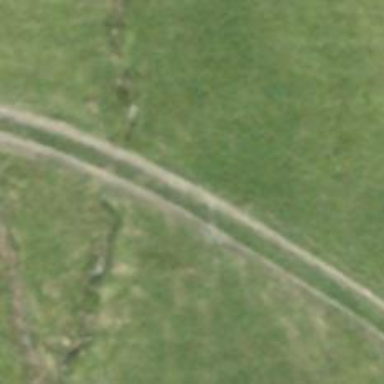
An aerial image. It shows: Track with grade5 tracktype.